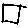
Label: square